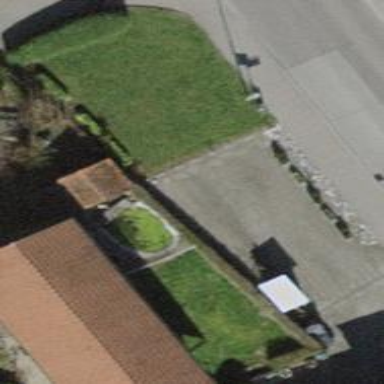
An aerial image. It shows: Building with tiled roof.